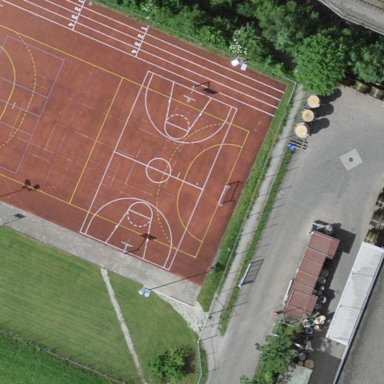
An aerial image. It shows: Pitch dedicated to team handball.